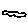
Label: cloud